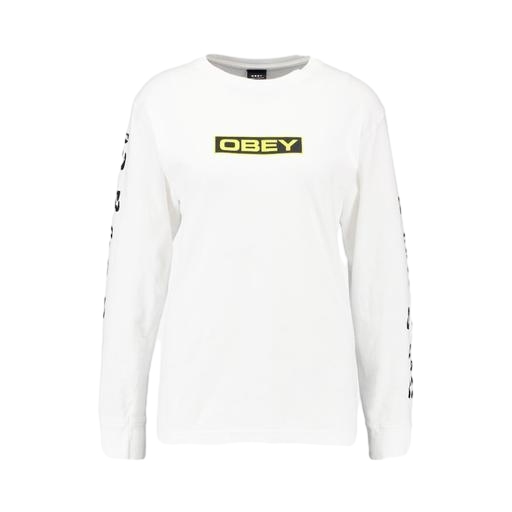
ls tee, long-sleeve tee, longsleeve t-shirt, white background